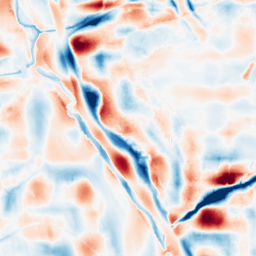
Category: wavelet
Decomposition family: wavelet_dwt
Decomposition parameters: wavelet: coif2
level: 5
Upsampling method: cubic_mitchell
Upsampling parameters: scale: 2
Upsampling scale: 2